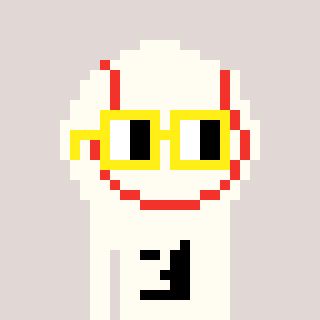
a pixel art character with square yellow glasses, a baseball ball-shaped head and a grayscale-colored body on a warm background